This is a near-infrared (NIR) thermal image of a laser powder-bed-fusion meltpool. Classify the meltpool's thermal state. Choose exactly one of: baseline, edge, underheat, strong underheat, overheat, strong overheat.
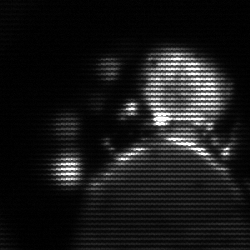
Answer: baseline